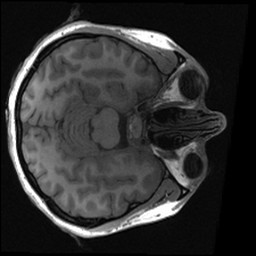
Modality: T1w
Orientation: axial